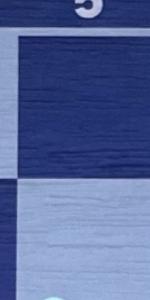
Label: Empty